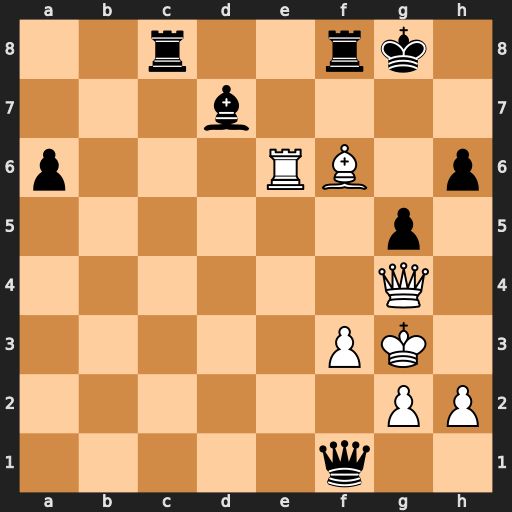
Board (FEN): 2r2rk1/3b4/p3RB1p/6p1/6Q1/5PK1/6PP/5q2
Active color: w
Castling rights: -
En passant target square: -
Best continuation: Qe4 Rxf6 Rxf6 Bf5 Qd5+ Kh8 Qe5